Question: Using the Data Management API for use with Fusion Team, we have successfully done the following via .NET:
1. Retrieved the necessary 3-legged authorization token.
2. Created storage in Fusion Team.
3. Uploaded files to the storage.
4. Create corresponding items for those files.
What we need at this point is a programmatic way to retrieve a shared link.
If we go through the online UI, the Share feature can create a shared link that can be used to share the item with anyone (without the need for any authorization at that point).
[
If there is no available API support for generating Shared Links, can a Shared Link be pieced together from available information such as Project ID, Folder ID, Item ID, and so forth?
Utilizing the resultant Shared Link (generated from the online UI) into a browser, we have noted that it goes through a couple of changes. As an example, a link similar to this is presented to the user as the Shared Link:
<URL>
And if you plug that into a browser, it first changes momentarily to something similar to this:
<URL>
And then that eventually resolves into this:
<URL>
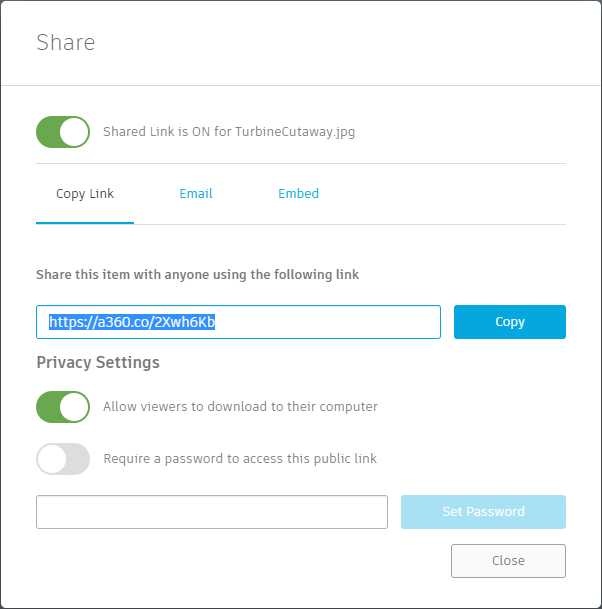
Answer: Unfortunately, that functionality is still not exposed, though it is being considered for the future.
Currently, you would need to create your own website that would take care of making the model publicly available. E.g. something like this:
<URL>